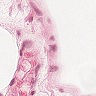
Metastatic tissue present: no